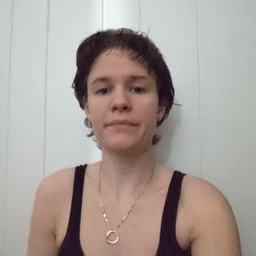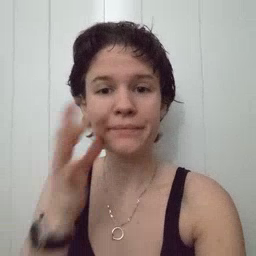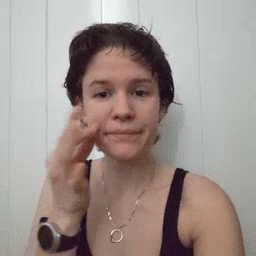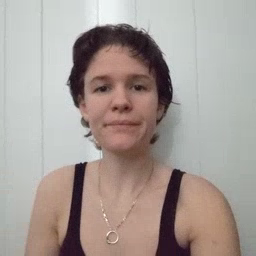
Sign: kitty